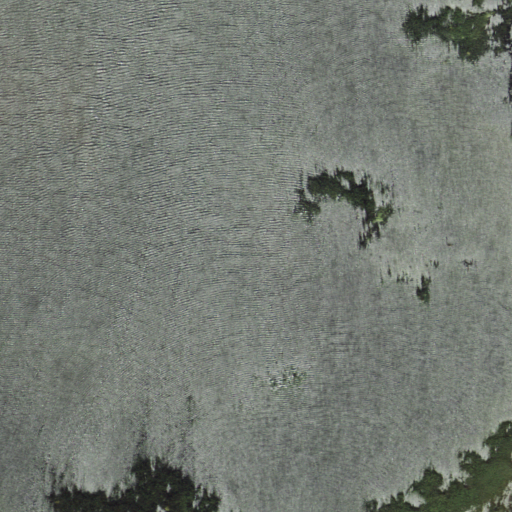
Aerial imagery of valley in Nebraska named Barber Valley containing open water and herbaceous wetlands